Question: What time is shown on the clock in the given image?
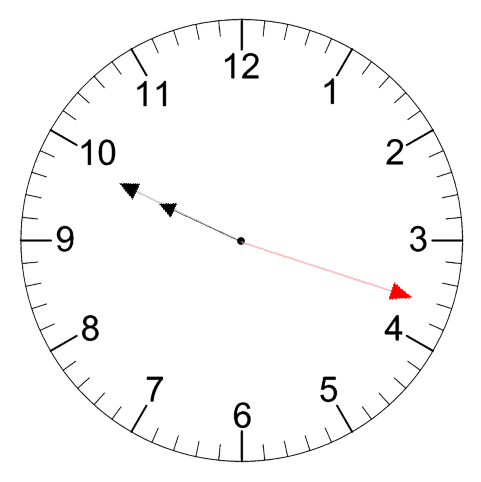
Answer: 09:49:18